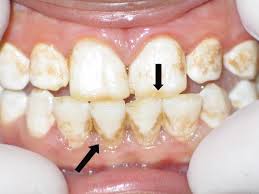
Condition: Tooth Discoloration